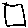
Label: square